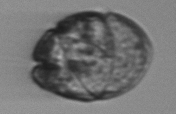
Label: Margalefidinium